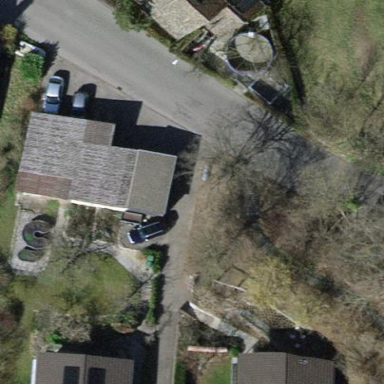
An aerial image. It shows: Garage.